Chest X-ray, AP view. Patient: 63 years old, sex F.
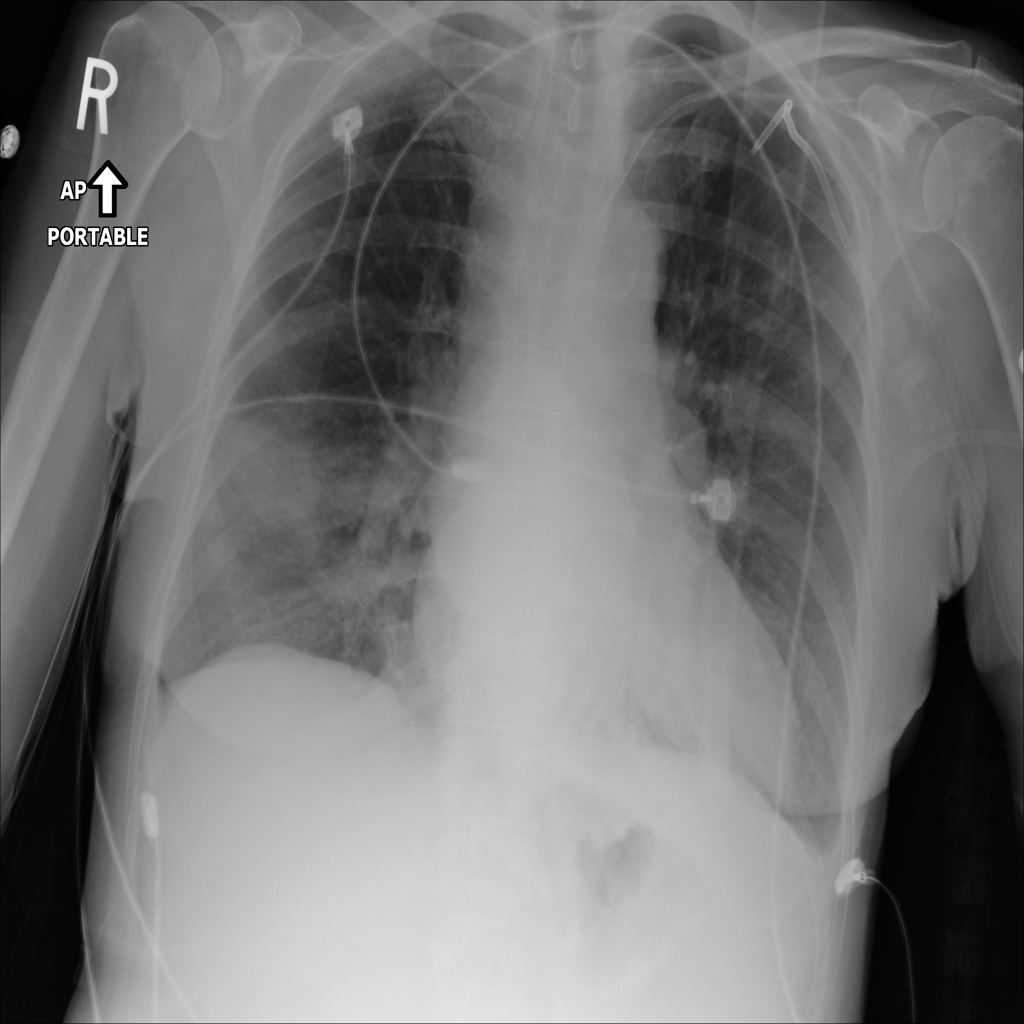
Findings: Consolidation, Infiltration, Mass, Pneumothorax